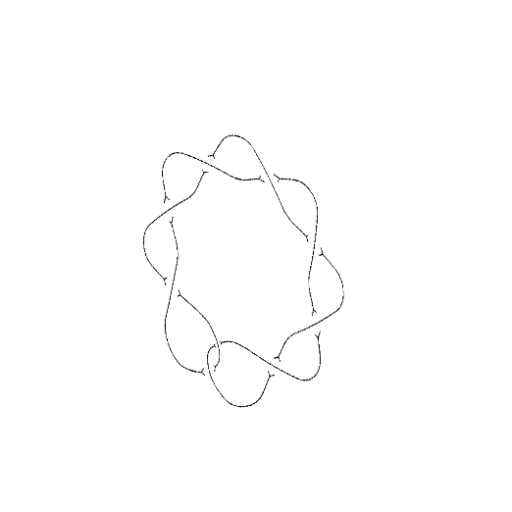
Crossing number: 9